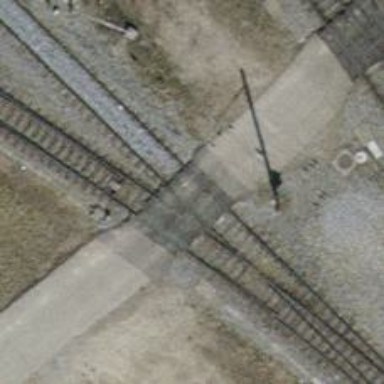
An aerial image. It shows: Single-track electrified railway yard with contact line electrification.